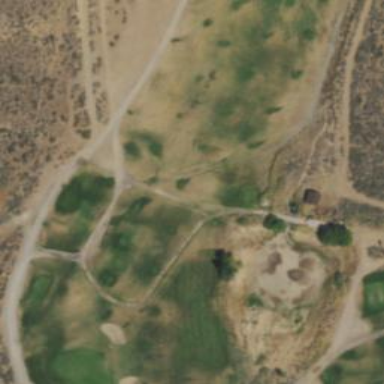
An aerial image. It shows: Service road used as golf cart path.